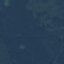
Land use / land cover: Forest